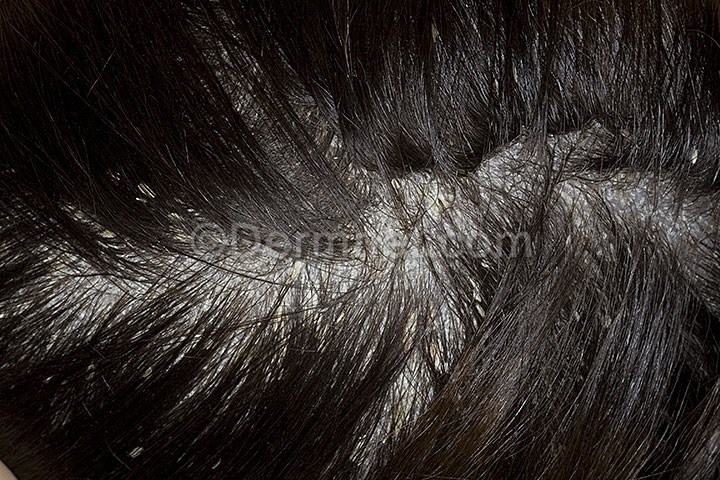
Disease: Psoriasis pictures Lichen Planus and related diseases